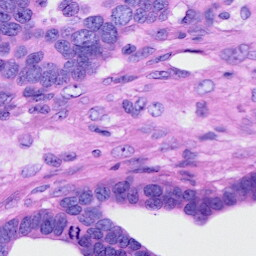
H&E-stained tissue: Ovarian